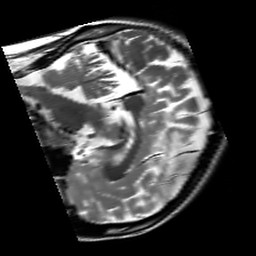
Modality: T2w
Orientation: sagittal
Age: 24
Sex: female
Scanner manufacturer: siemens
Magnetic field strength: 3 T
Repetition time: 7 s
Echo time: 0.09 s